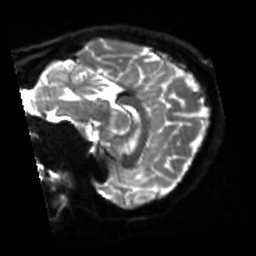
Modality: sbref
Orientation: sagittal
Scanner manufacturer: siemens
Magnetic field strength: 3 T
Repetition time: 4 s
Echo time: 0.0594 s